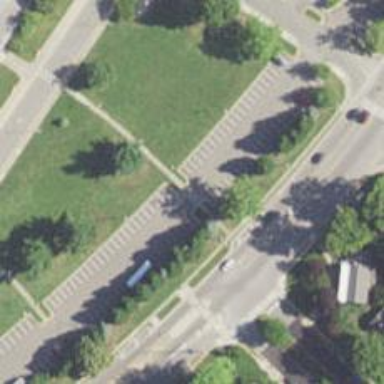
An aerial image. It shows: Marked crossing on footway.